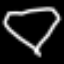
Label: diamond